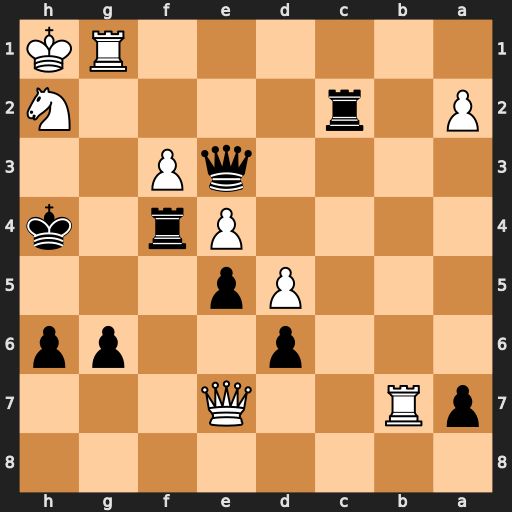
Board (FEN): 8/pR2Q3/3p2pp/3Pp3/4Pr1k/4qP2/P1r4N/6RK
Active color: b
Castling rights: -
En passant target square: -
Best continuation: Kh3 Qe6+ Rf5 Rg3+ Kxg3